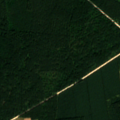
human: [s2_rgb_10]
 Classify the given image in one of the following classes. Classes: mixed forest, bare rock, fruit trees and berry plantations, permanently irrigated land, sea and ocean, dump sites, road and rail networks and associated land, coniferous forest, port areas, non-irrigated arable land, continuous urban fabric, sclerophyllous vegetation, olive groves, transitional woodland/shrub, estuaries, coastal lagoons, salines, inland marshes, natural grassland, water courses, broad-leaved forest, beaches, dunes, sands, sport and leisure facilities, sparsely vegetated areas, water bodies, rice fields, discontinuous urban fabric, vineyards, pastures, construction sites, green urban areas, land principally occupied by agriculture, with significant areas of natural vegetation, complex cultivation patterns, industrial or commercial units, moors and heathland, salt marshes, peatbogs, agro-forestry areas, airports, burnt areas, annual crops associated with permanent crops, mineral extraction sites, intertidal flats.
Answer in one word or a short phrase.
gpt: non-irrigated arable land, pastures, coniferous forest, mixed forest, transitional woodland/shrub